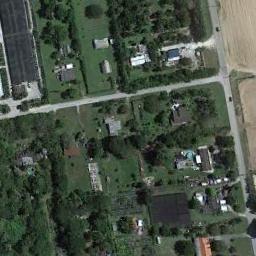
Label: medium_residential